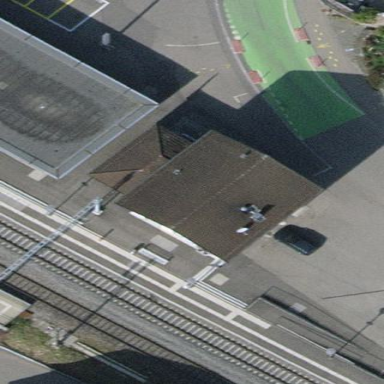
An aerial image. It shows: Train station building.